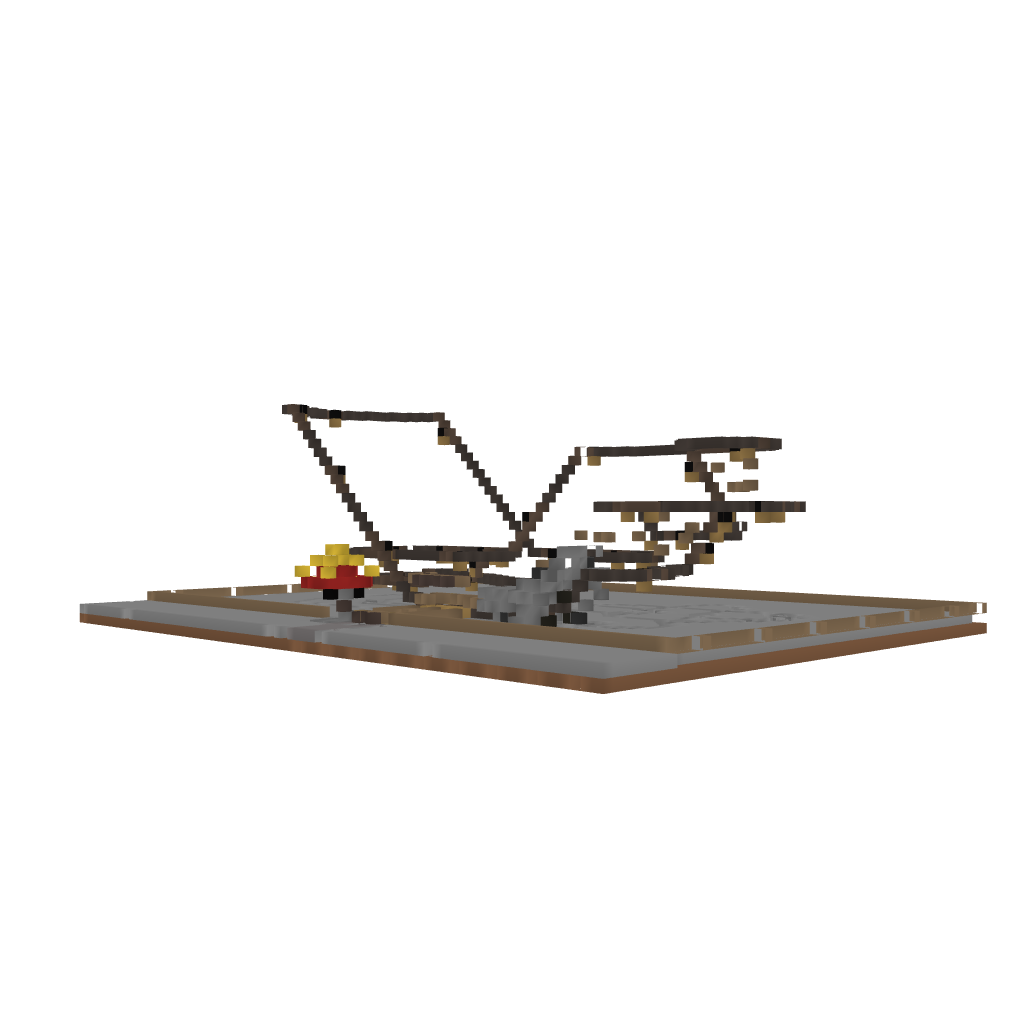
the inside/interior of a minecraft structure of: rollercoaster